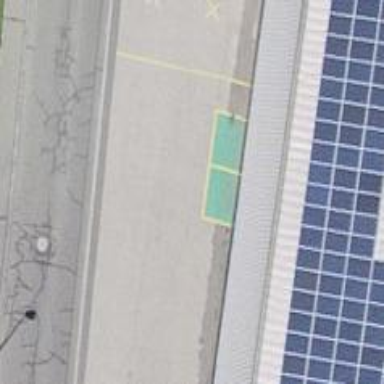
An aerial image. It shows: Charging station.